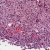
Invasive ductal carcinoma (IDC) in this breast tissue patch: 0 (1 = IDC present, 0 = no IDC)